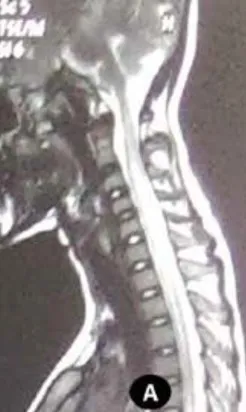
Saggital section.
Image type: radiology (mri)